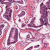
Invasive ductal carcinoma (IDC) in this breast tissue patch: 1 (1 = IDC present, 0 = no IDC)